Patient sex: M
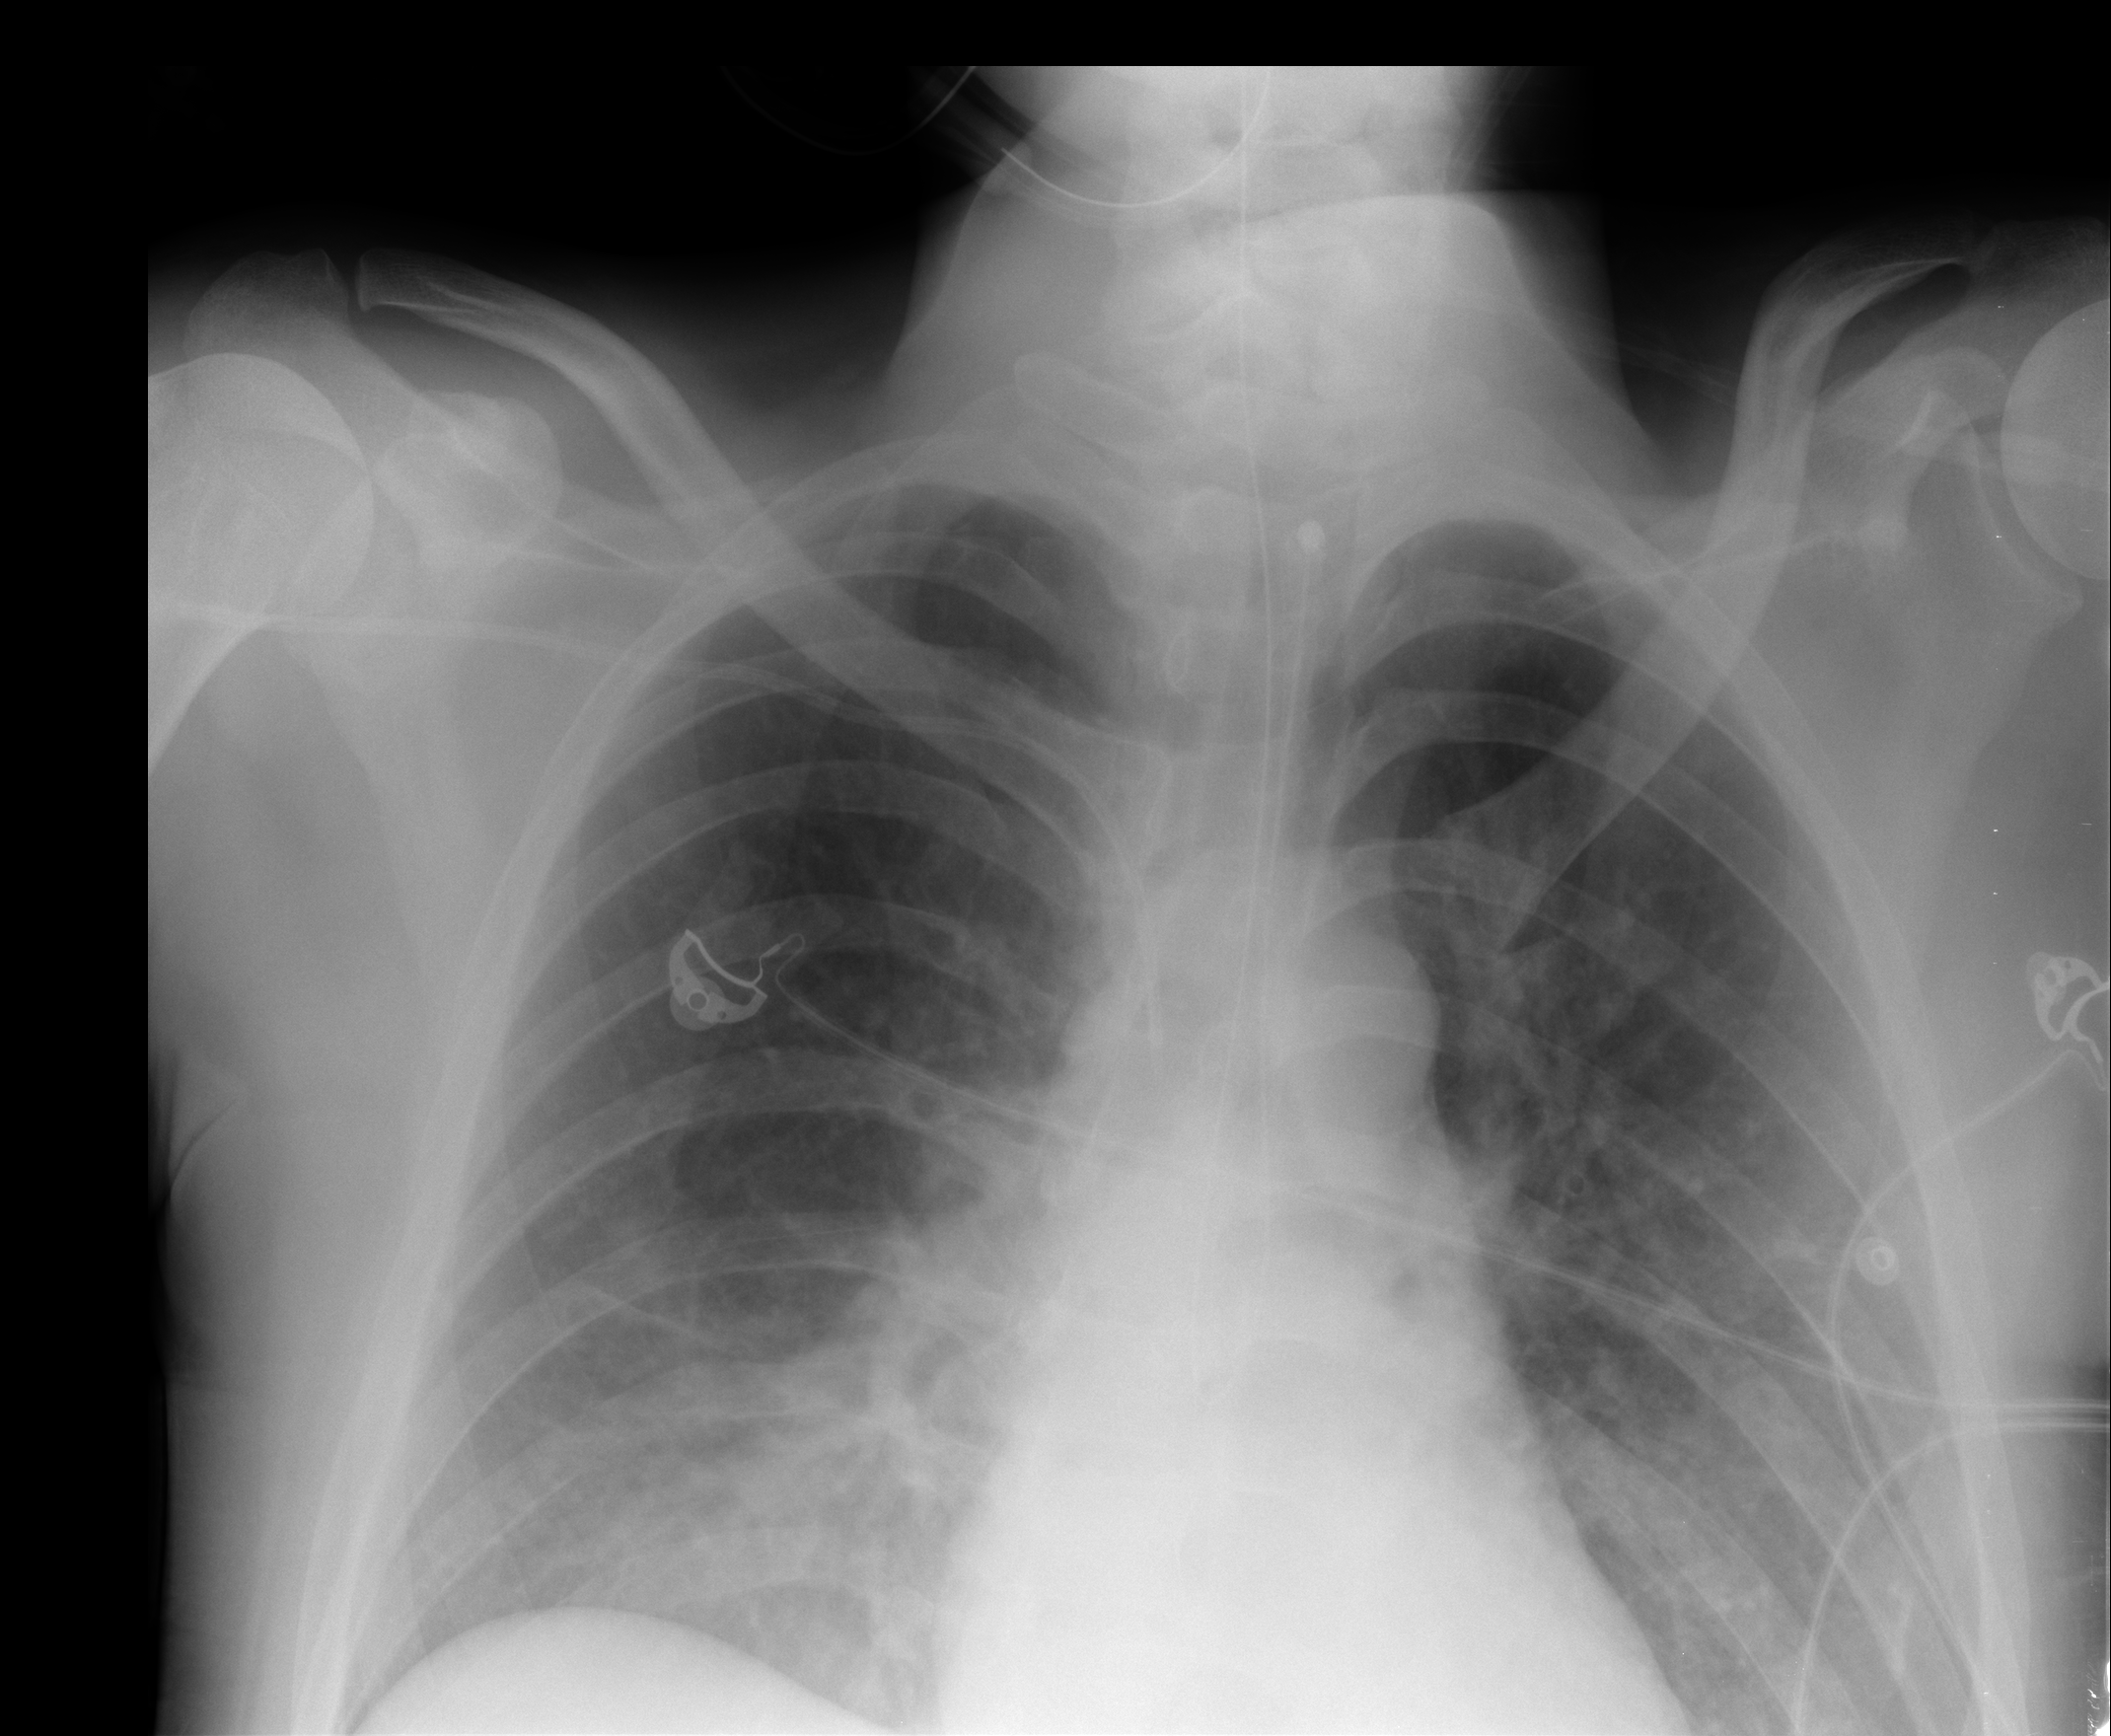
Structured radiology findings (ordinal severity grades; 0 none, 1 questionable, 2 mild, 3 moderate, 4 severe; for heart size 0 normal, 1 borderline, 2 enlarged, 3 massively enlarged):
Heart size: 0
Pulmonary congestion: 2
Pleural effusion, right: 0
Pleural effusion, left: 0
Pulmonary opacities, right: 2
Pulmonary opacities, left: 1
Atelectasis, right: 1
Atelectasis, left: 0